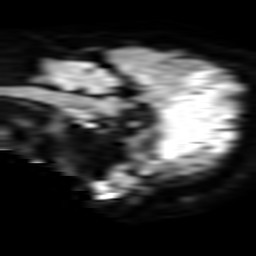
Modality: TRACE
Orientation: sagittal
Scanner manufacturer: philips
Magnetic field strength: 3 T
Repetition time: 3.087 s
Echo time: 0.076 s